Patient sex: M
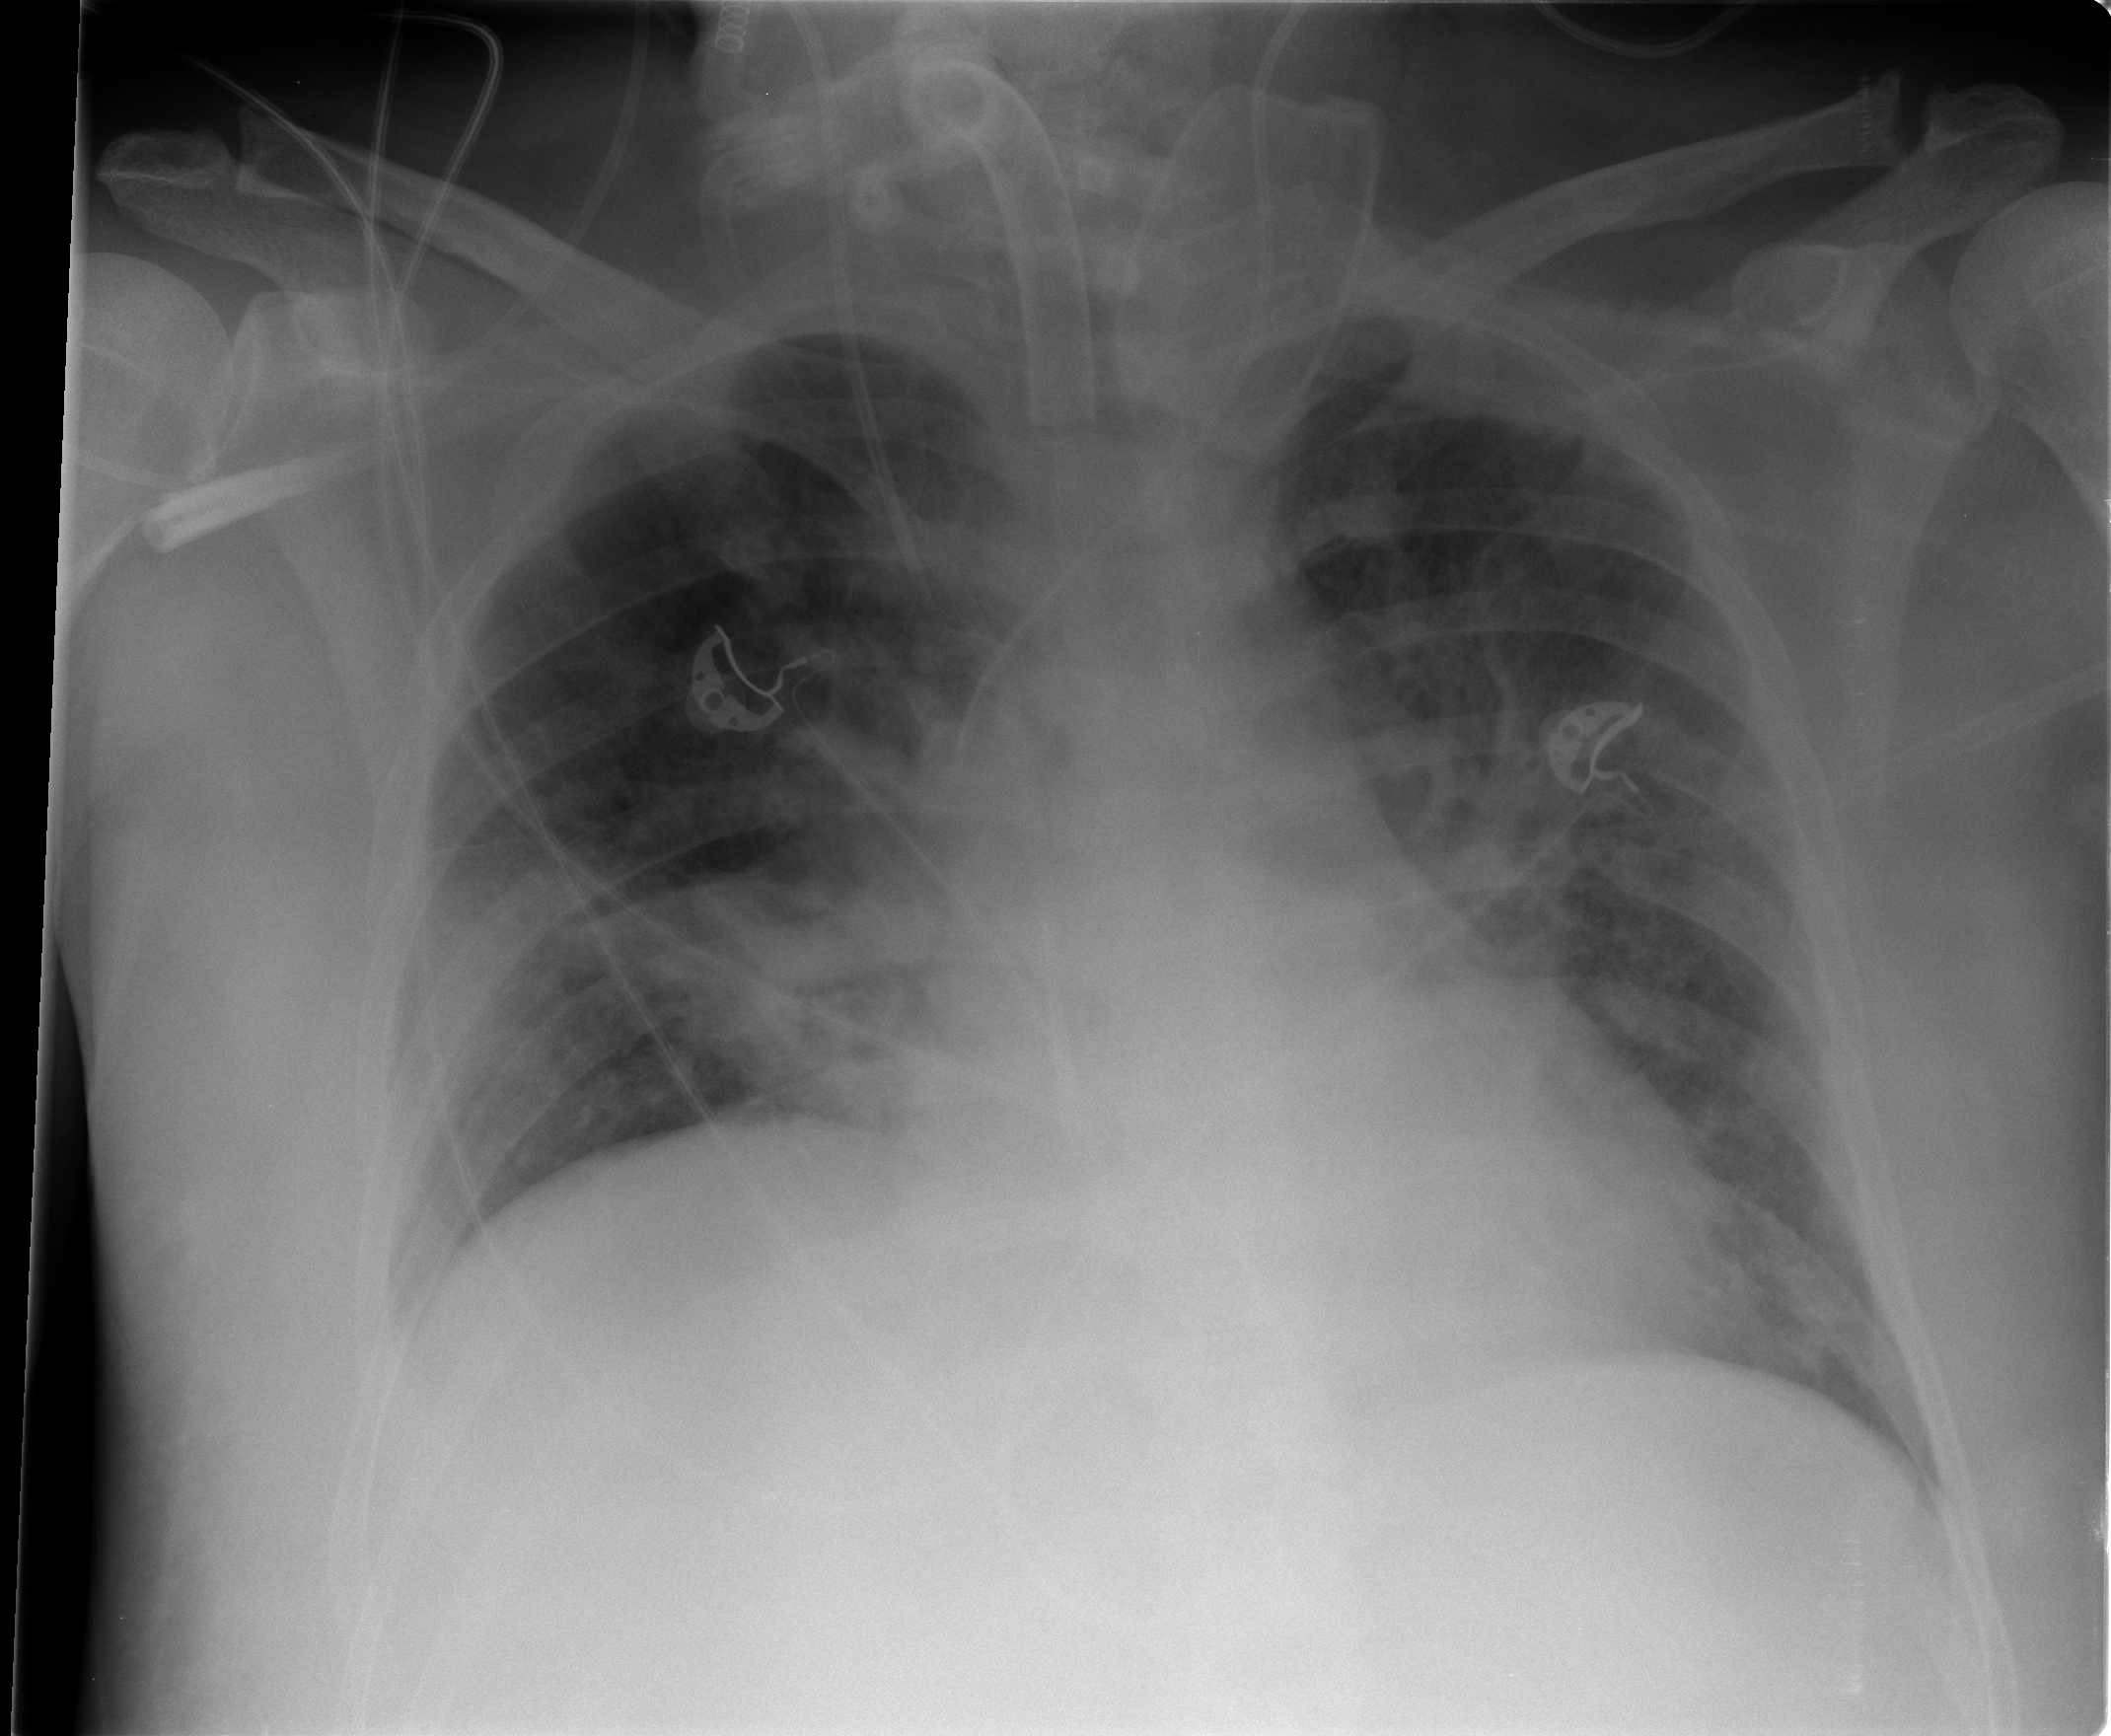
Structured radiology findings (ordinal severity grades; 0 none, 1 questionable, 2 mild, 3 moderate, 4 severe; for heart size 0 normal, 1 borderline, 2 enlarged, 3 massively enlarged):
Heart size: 0
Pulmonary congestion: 2
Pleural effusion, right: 0
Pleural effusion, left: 0
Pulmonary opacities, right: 3
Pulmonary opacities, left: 2
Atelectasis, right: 2
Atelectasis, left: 0